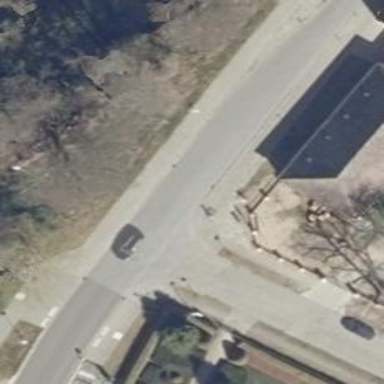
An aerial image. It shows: Sidewalk along the footway.